八年级 · 解析几何
关于 $x$ 的函数 $y=k(x+1)$ 和 $y=\frac{k}{x}(k \neq 0)$ 在同一坐标系中的图象大致是 ( )
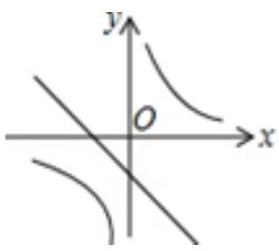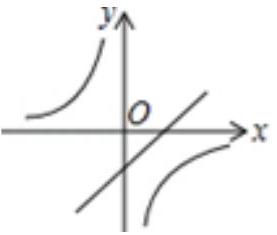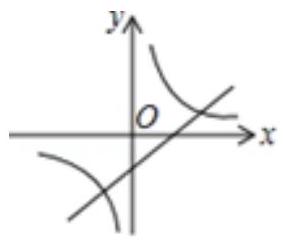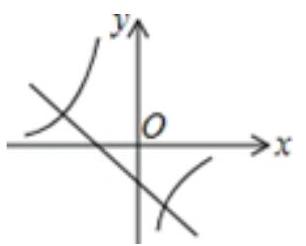
A.

B.

C.

D.

答案: D
解析: 当 $k>0$ 时，反比例函数图象经过一三象限；一次函数图象经过第一、二、三象限, 故 $A 、 C$ 错误;

当 $k<0$ 时, 反比例函数经过第二、四象限；一次函数经过第二、三、四象限, 故 $B$ 错误, $D$ 正确;

故选 $D$.